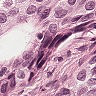
Metastatic tissue present: yes